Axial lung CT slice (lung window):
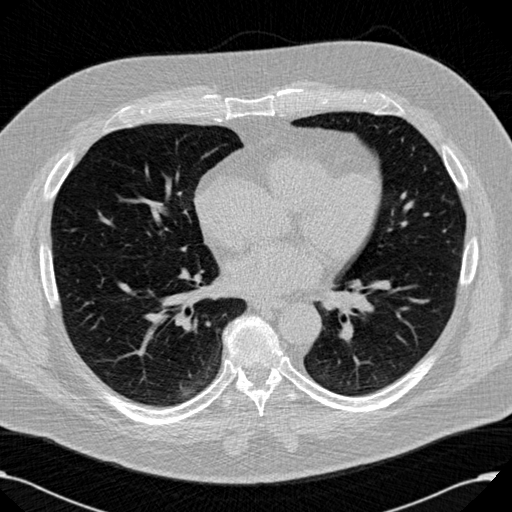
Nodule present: no